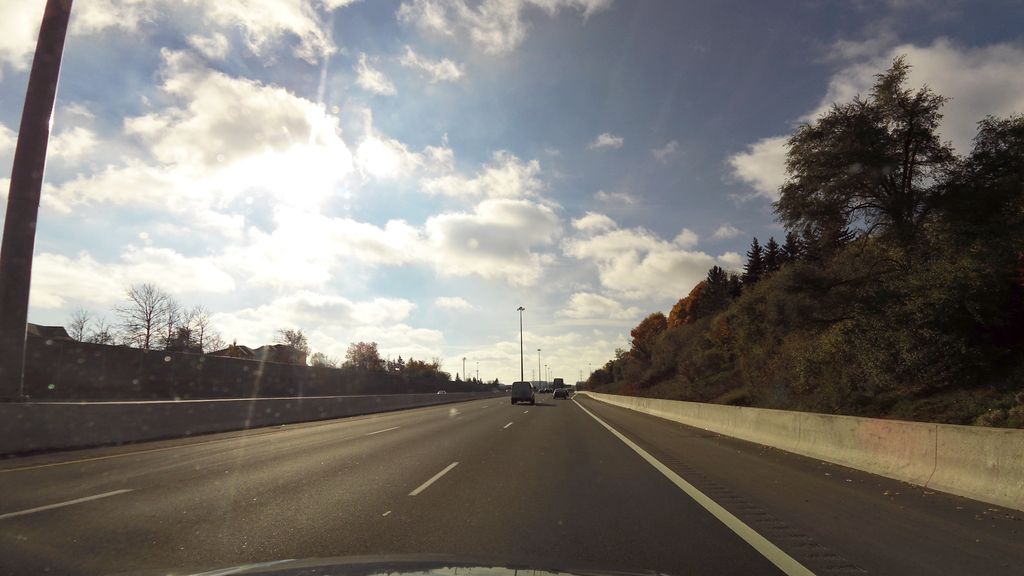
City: kitchener-waterloo